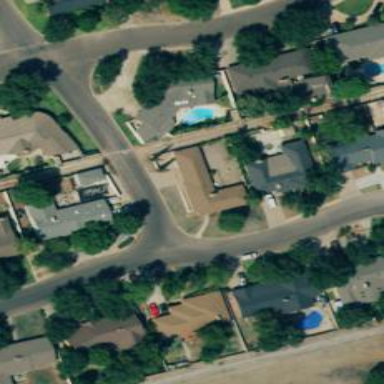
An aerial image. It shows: Neighborhood.